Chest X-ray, AP view. Patient: 46 years old, sex M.
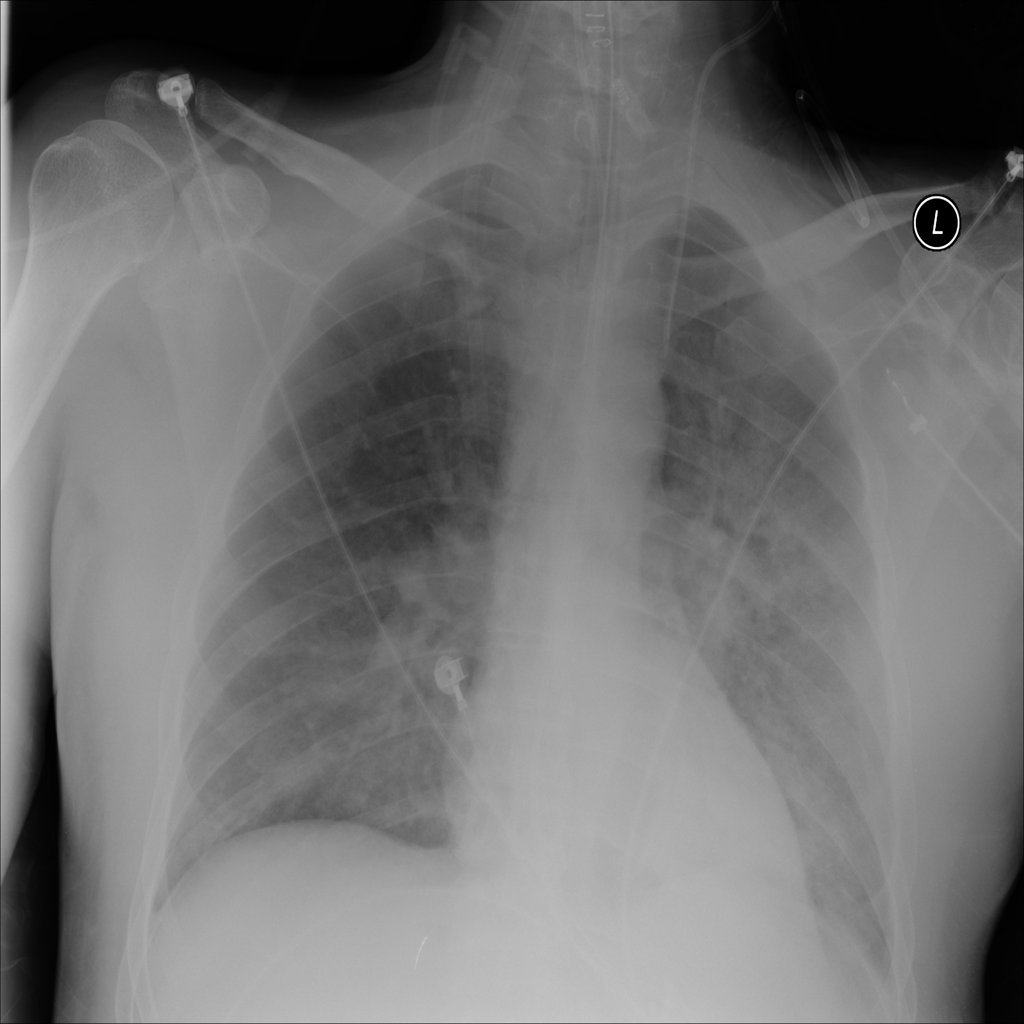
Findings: Consolidation, Edema